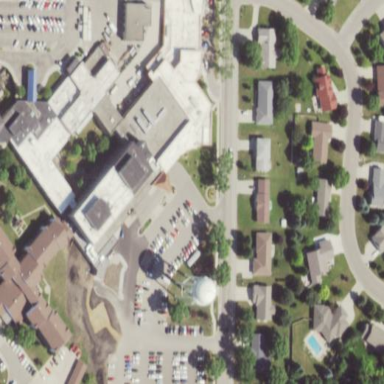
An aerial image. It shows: Hospital providing healthcare services.